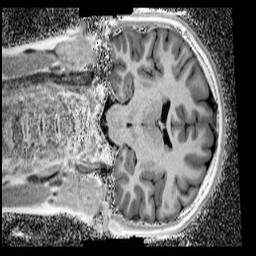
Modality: UNIT1_denoised
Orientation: coronal
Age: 12
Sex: female
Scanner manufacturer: siemens
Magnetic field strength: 3 T
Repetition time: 4 s
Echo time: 0.00299 s